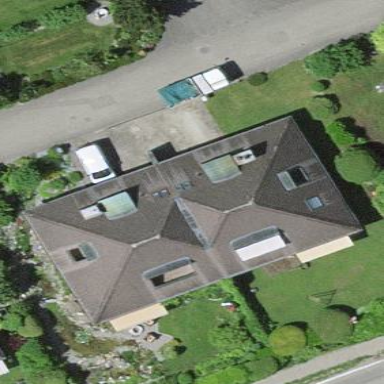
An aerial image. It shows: Residential building.